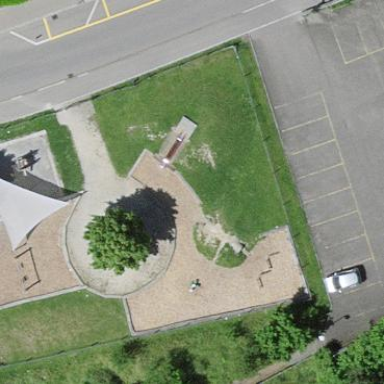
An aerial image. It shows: Playground area for leisure land.